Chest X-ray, PA view. Patient: 46 years old, sex F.
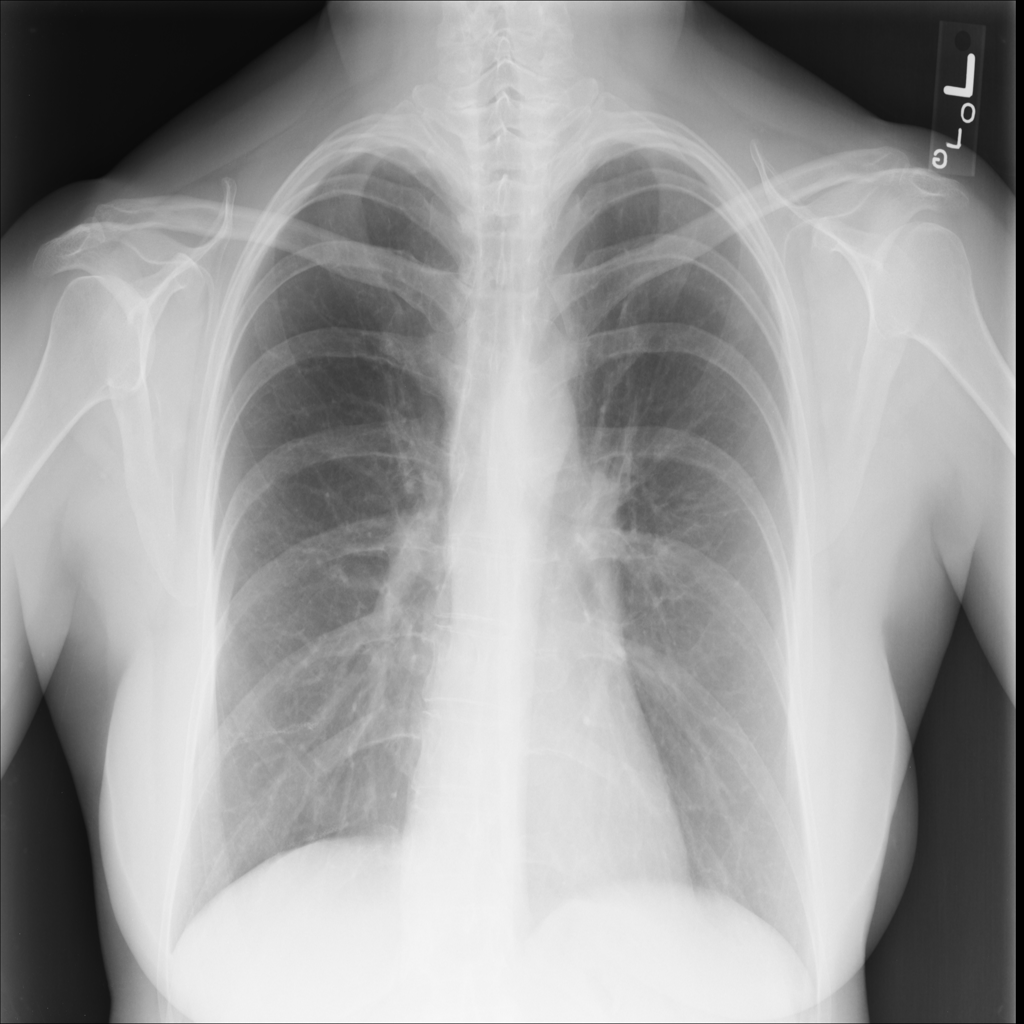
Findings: No Finding